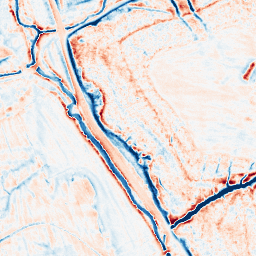
Category: edge_preserving
Decomposition family: anisotropic_diffusion
Decomposition parameters: iterations: 50
kappa: 30
gamma: 0.1
Upsampling method: cubic_catmull_rom
Upsampling parameters: scale: 2
Upsampling scale: 2